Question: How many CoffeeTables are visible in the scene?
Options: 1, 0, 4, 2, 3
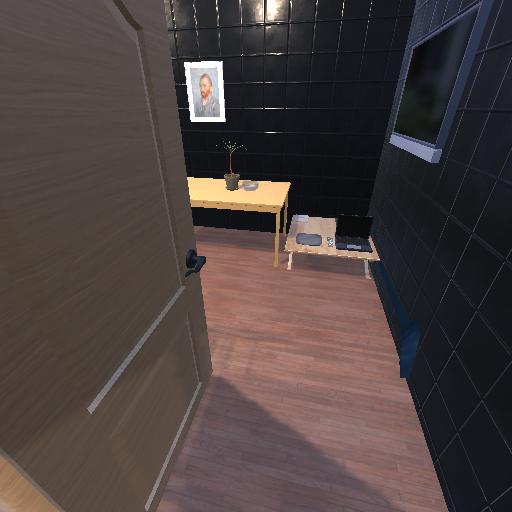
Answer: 1